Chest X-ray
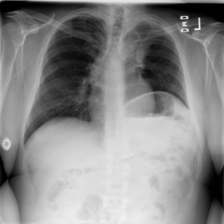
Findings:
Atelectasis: negative
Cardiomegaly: negative
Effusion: negative
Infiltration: negative
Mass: negative
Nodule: negative
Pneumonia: negative
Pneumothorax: negative
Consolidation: negative
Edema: negative
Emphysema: negative
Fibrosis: negative
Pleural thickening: negative
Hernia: negative